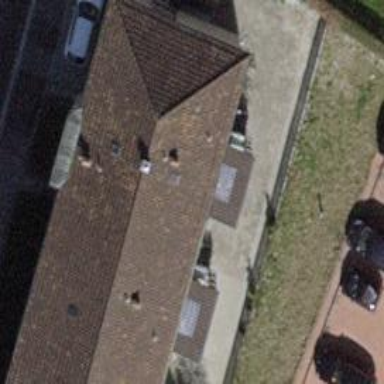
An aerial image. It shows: Building with apartments featuring side-hipped roof shape.